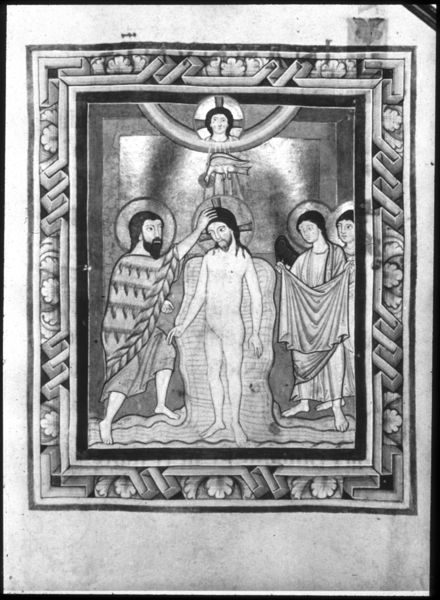
Titel: Perikopenbuch
Institution: Paris, Bibliothèque Nationale
Schlagwörter: blätter, nackt, umhang, männer, tuch, rahmen, schwarzweiß, glorie